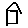
Label: house